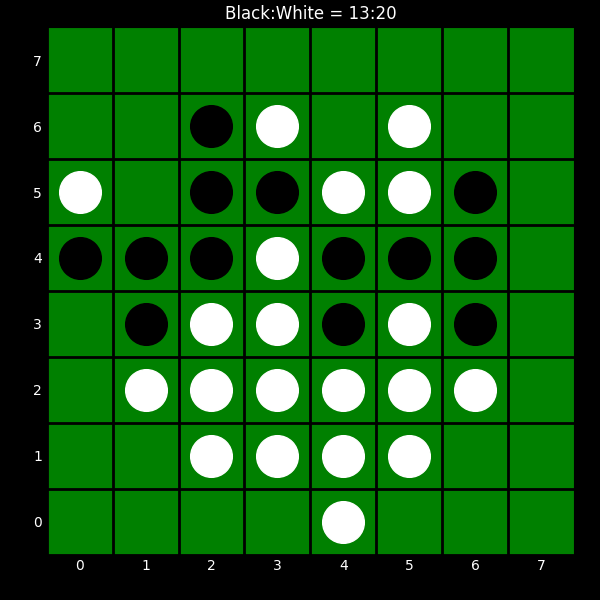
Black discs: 13
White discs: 20